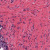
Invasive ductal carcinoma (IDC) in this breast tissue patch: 0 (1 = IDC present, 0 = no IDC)